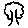
Label: tree